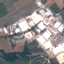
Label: Industrial